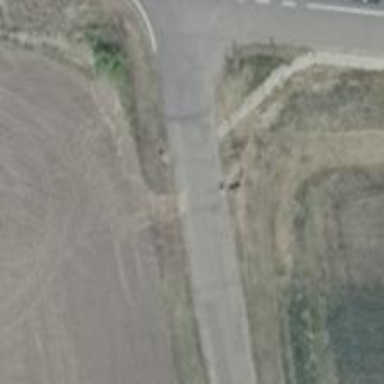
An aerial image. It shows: Residential road with asphalt surface.